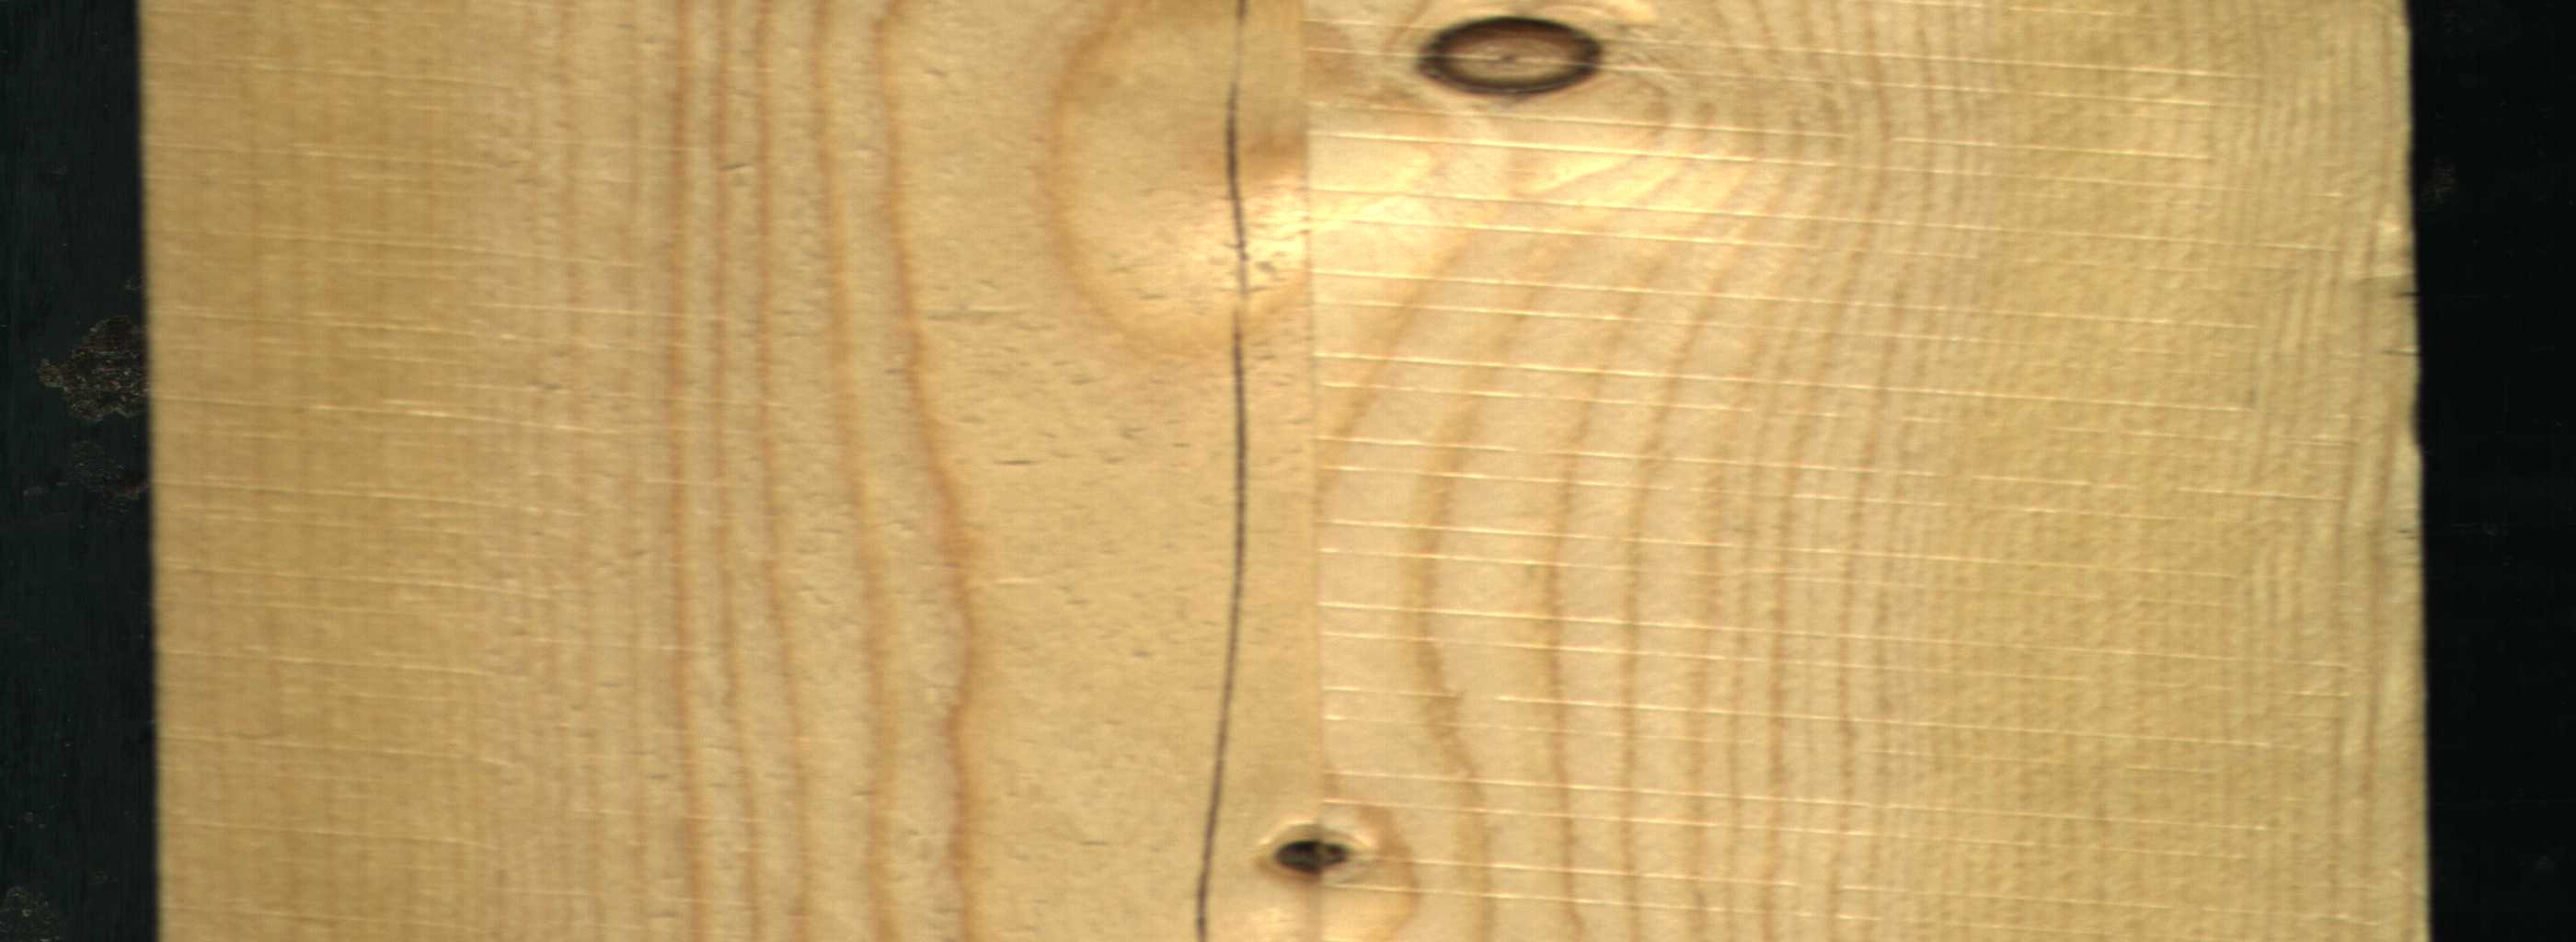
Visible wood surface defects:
Crack
Dead_Knot
Dead_Knot